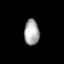
Tissue: lung
Cell type: Endothelial cells
Senescence score: 0.5511
Nuclear area (px): 376
Mean DAPI intensity: 171